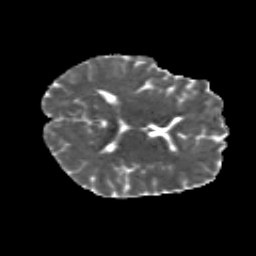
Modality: MD
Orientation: axial
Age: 18
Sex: male
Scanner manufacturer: siemens
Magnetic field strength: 3 T
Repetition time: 8.8 s
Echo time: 0.085 s